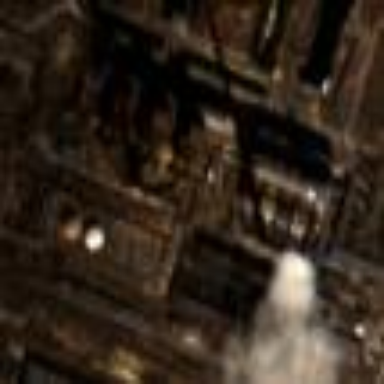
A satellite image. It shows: Industrial power plant with the landuse set as industrial.